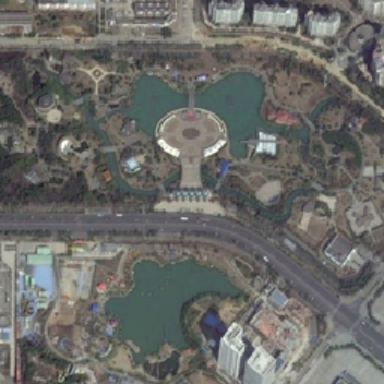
There is a circular square at the lake in the center of the park .